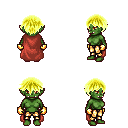
a pixel art fantasy rpg character, female body template, orc, green skin, maroon cape, gold greaves, gold short bangs hairstyle, gold gloves, four views (front, back, left, right), 2x2 character sprite sheet, small pixel art, hard edges, no anti-aliasing